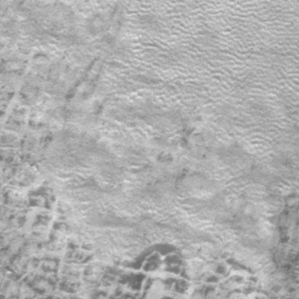
Label: frost